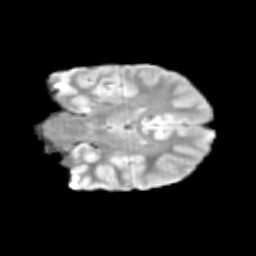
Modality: T2w
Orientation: coronal
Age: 9
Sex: male
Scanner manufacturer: siemens
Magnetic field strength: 3 T
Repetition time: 3.8 s
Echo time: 0.07 s